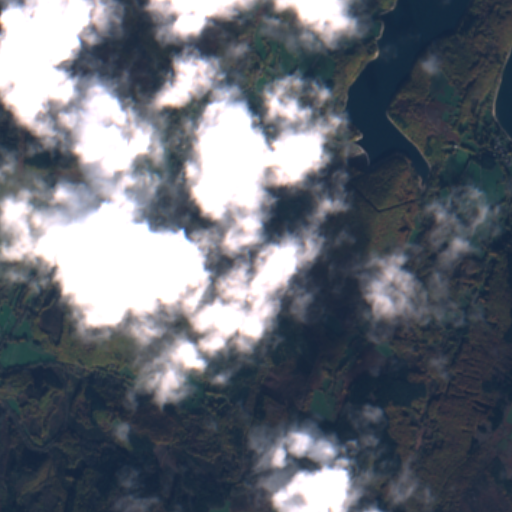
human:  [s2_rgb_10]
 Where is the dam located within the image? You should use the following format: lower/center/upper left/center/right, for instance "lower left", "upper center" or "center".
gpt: The dam is located in the upper right of the image.
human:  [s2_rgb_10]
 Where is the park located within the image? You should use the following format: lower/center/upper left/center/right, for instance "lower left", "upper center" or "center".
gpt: The park is located in the upper right of the image.
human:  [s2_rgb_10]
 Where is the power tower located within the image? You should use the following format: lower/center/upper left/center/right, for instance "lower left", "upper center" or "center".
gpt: The power tower is located in the left of the image.
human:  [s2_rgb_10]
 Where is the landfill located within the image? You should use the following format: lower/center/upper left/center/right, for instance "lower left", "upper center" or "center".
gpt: There is no landfill in the image.